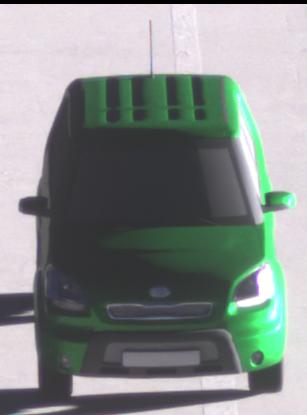
Make: KIA
Model: Soul 1.6
Detailed model: Soul (AM)
Model produced from: 2009/02
Model produced until: 2009/11
Doors: 5
Color: green
Road condition: dry road
Daytime: sunrise or sunset
Contrast: low contrast